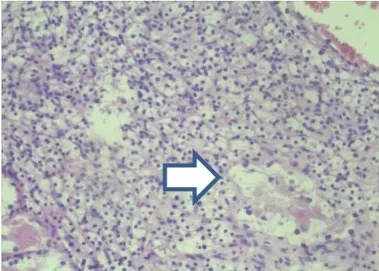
The patient was diagnosed as hepatic cystic echinococcosis accompanied with clear cell renal carcinoma. . A. Multiple cysts were seen in the open hydatid exocapsule.
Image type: pathology (h&e)